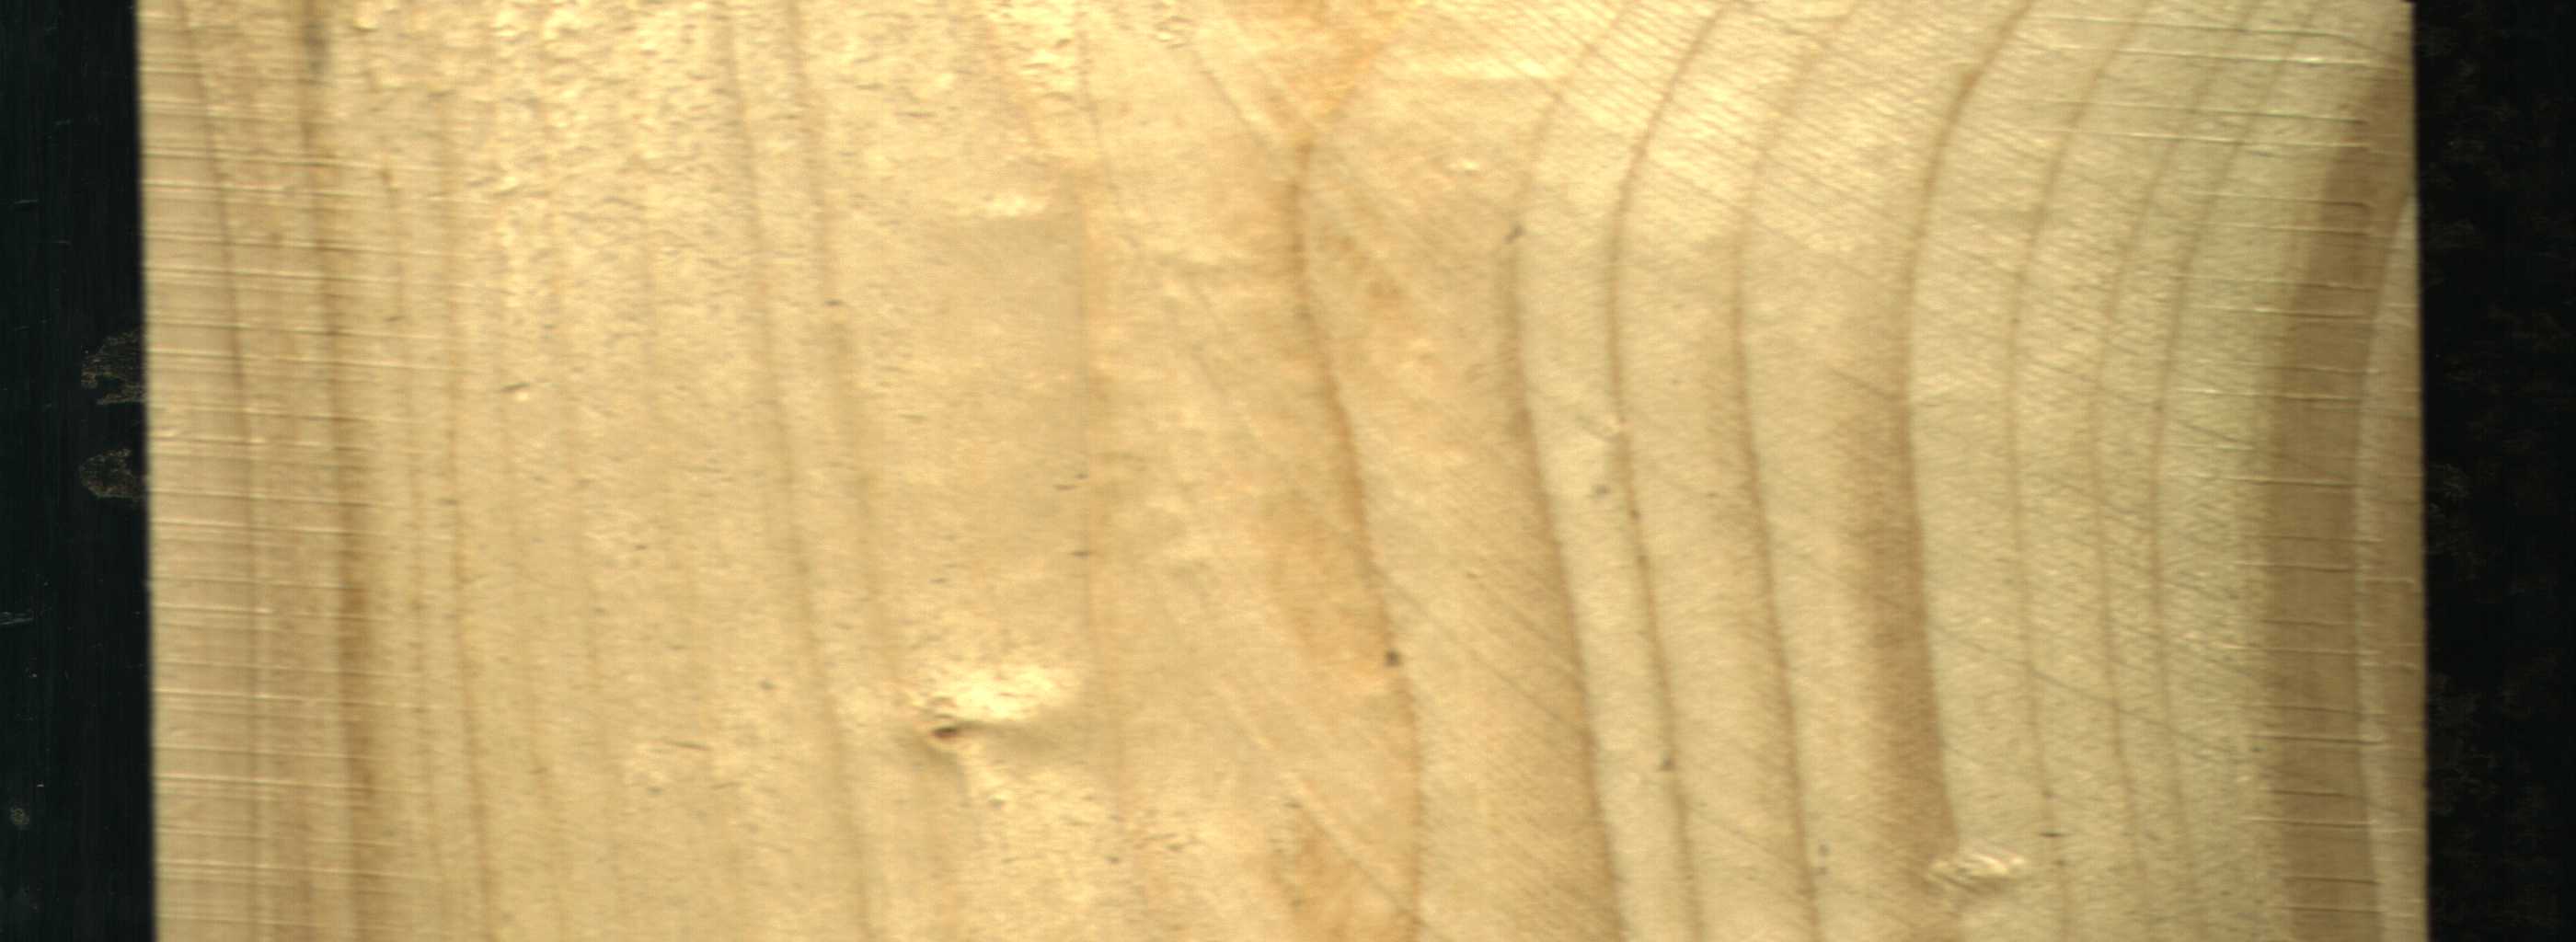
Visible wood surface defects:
Quartzity
Live_Knot